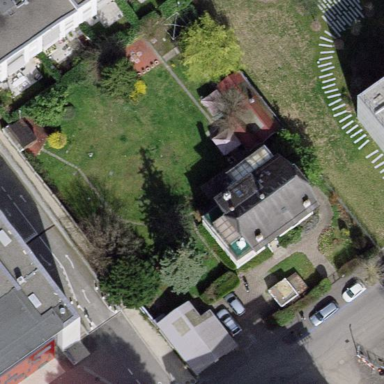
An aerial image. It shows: Garden surrounded by fence.